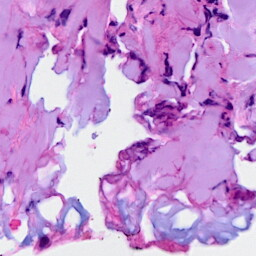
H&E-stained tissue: Breast